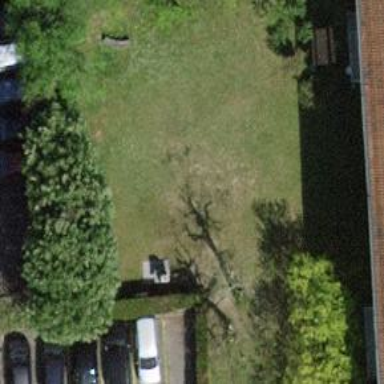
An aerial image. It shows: Garden surrounded by fence.